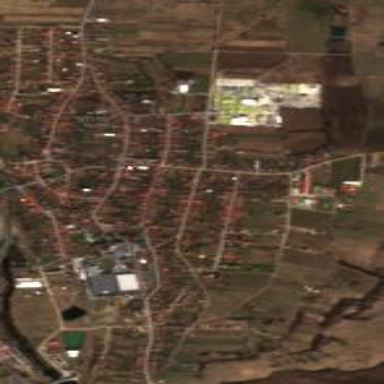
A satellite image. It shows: Residential area in village.